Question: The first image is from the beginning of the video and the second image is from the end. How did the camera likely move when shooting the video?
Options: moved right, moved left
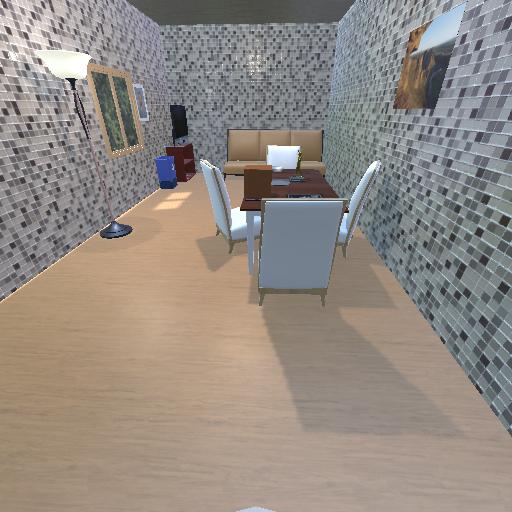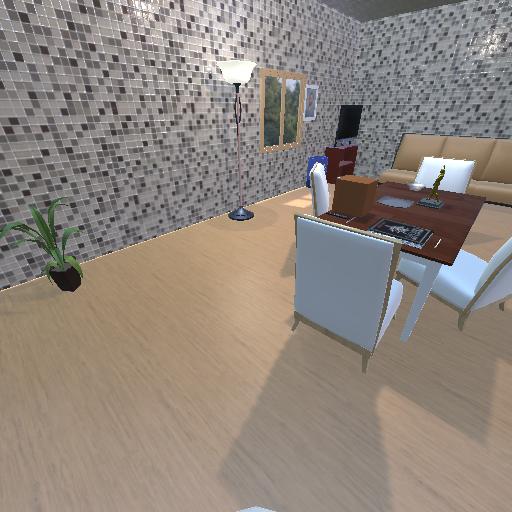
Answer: moved right